Question: I am not a seasoned Javascript coder or even too familiar with JSON. My approach is likely very naive. Recommendations for better approaches are welcome.
Here's my code.
'''
<!DOCTYPE html>
<html>
<head>
<script>
database = {
"name": "AdventureWorks2012 vs AdventureWorksModified",
"children": [{
"name": "Person",
"children": [{
"name": "Address",
"children": [{
"name": "AddressID",
"attributes": {
"coltype": "int",
"coldefault": null,
"colordinal": 1,
"colCharLength": null
}
}]
},{
"name": "Address",
"children": [{
"name": "AddressID",
"attributes": {
"coltype": "int",
"coldefault": null,
"colordinal": 1,
"colCharLength": null
}
}]
}]
},{
"name": "PersonDELETEmePLEASE",
"children": [{
"name": "Address",
"children": [{
"name": "AddressID",
"attributes": {
"coltype": "int",
"coldefault": null,
"colordinal": 1,
"colCharLength": null
}
}]
}]
}]
}
console.log('name : ${database.name}');
console.log("=SCHEMAS=");
for (var i in database.children){
console.log('name : ${database.children[i].name}');
console.log("children: (-TABLES-)");
for (var j in database.children){
console.log('name : ${database.children[i].children[j].name}');
console.log("children: (-COLUMNS-)");
for (var k in database.children[i].children[j].children){
console.log('name : ${database.children[i].children[j].children[k].name}');
console.log("children: (-DATA-)");
for (var l in database.children[i].children[j].children[k].attributes){
console.log('${l} : ${database.children[i].children[j].children[k].attributes[l]}');
}
}
}
console.log("
");
}
</script>
</head>
<body>
</body>
</html>
'''
The structure is database -> schemas -> tables -> columns + column data.
AdventureWorks2012 vs AdventureWorksModified -> Person -> Address -> AddressID + attributes.
As mentioned in the title, I am trying to iterate through some JSON data. Whether if outputted to HTML or to the console, I run into an error on a strange condition: whenever a schema has just ONE table. It can have one child, or one data member, but it MUST have more than one table.
This is the error I get:

Please aid my understanding: what's in my looping causes this to happen? I want to ask before I start looking for workarounds and end up leading myself into a ditch.
Thanks for any help.
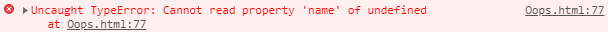
Answer: Your two loops loop over the same thing
'''
for (var i in database.children) { <-- same
for (var j in database.children) <-- same
'''
You forgot to reference the nesting
'''
for (var i in database.children) { <-- first level
for (var j in database.children[i].children) <-- second level
console.log(database.children[i].children[j])
'''